Question: I can't seem to get Imagick::setFont to work in php. Taking the example straight from the <URL>:
'''
/* Create new imagick object */
$im = new Imagick();
/* Set the font for the object */
$im->setFont("comic.ttf");
/* Create new caption */
$im->newPseudoImage(100, 100, "caption:Hello");
$im->setformat('png');
header('Content-type: image/png');
echo $im;
'''
I get...

<URL>
... which is clearly not comic sans. I've tried numerous fonts. It never changes. It does complain if the file doesn't exist. It does not accept names like "Arial".
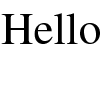
Answer: I'm having the same situation here and I found this post
<URL>
They say Freetype library should be installed, but haven't tried yet.
Finally I had chance to try it and It worked.
I use
ImageMagick 6.7.6
Imagick 3.0
Freetype 2.4.9
Freetype-devel 2.3.11
Fontconfig-devel 2.8
PHP 5.3.13